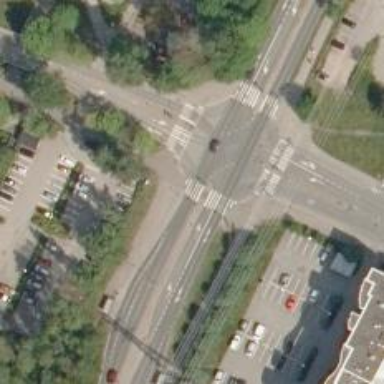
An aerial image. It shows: Secondary road with separate asphalt sidewalk.